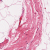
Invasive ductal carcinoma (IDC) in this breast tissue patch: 0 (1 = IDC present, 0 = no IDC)